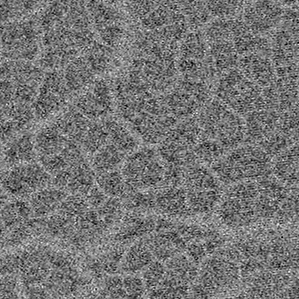
Label: frost